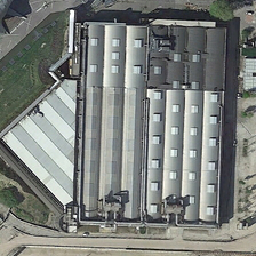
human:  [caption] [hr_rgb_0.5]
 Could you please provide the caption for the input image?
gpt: The silver-gray central building near several green trees and a piece of green grass.

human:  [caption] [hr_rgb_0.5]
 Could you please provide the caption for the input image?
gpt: a basketball court is next to the center .

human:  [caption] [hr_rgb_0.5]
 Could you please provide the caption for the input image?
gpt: A silver-gray central building near several green trees and a piece of green grass.

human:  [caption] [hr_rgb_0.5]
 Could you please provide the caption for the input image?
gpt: A silver-gray central building beside several green trees and a green lawn.

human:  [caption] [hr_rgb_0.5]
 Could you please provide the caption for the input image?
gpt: Silver gray central building, close to green trees and green grass.